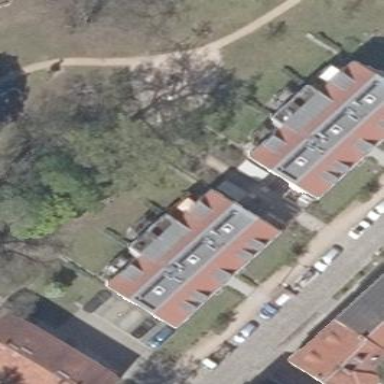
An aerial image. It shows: Apartments building with gambrel roof.